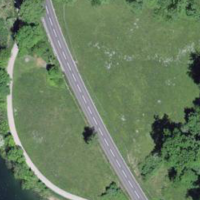
EUNIS habitat code: 24
Species observed at this site:
Campanula glomerata